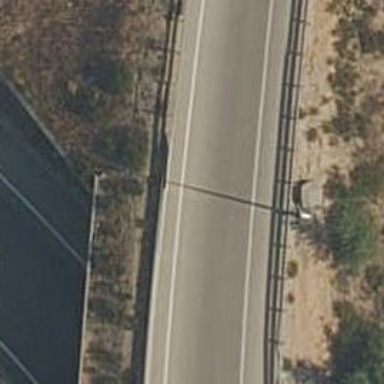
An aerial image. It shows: Bridge on motorway link.